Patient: sex M, age 28
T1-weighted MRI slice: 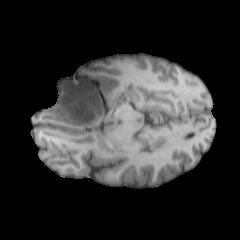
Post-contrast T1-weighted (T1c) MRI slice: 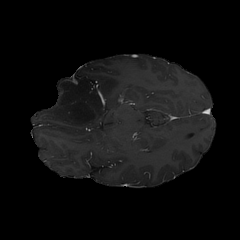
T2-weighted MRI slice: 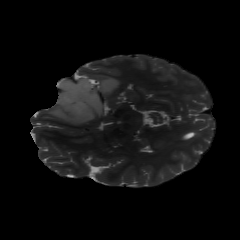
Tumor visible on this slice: yes
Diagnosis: Astrocytoma, IDH-mutant
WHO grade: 2